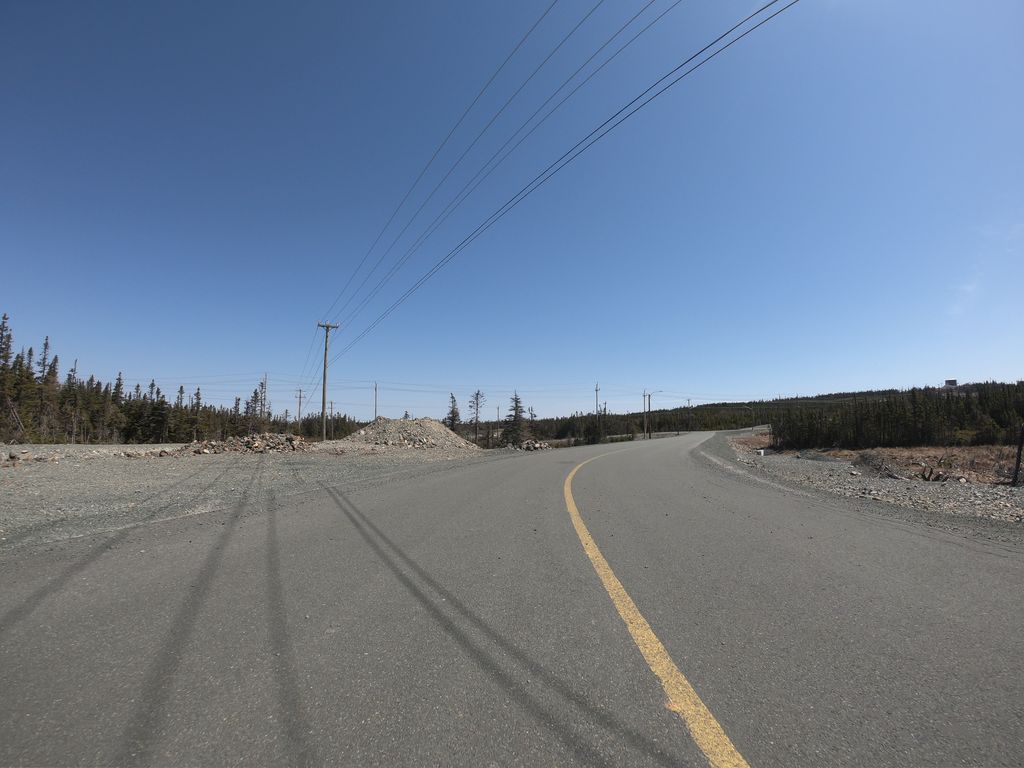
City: st_johns